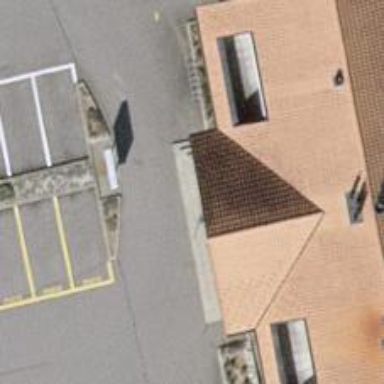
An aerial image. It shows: Post office.